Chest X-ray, PA view. Patient: 50 years old, sex F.
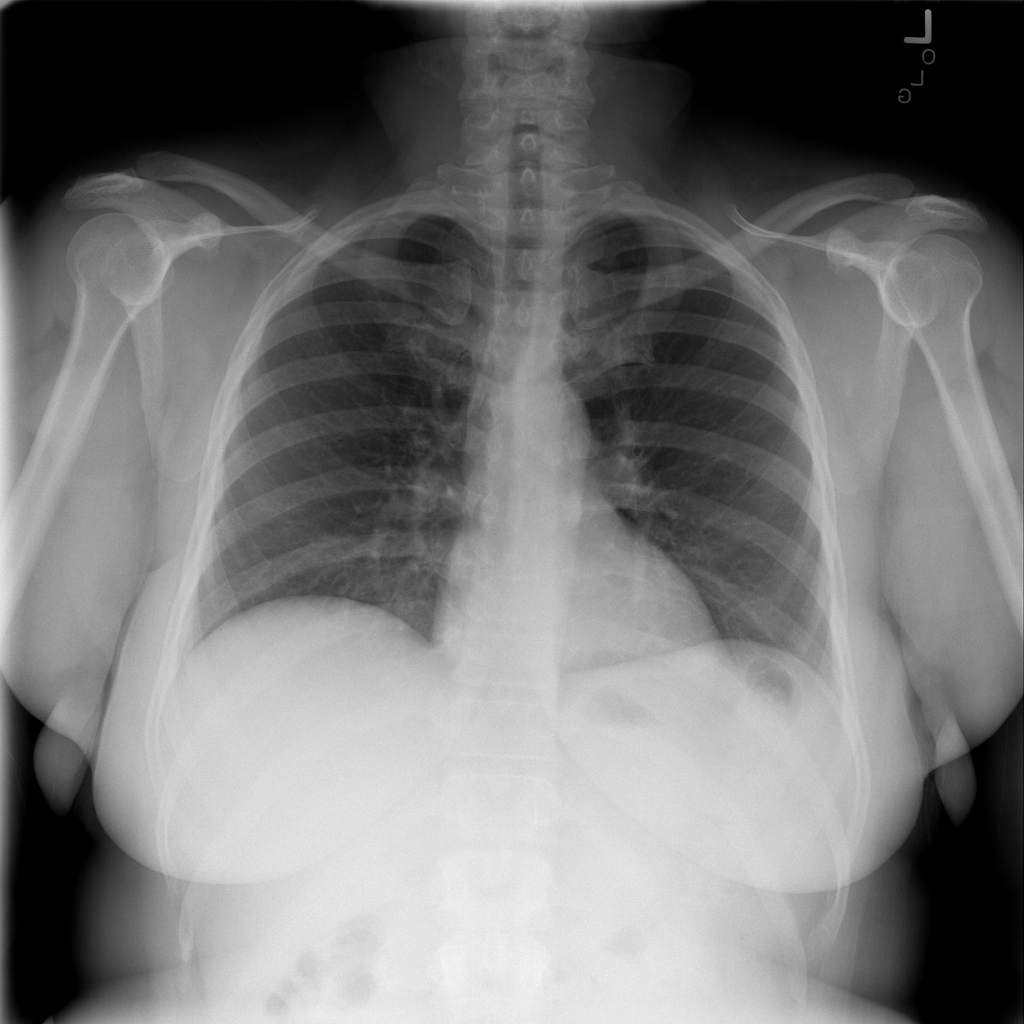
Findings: No Finding